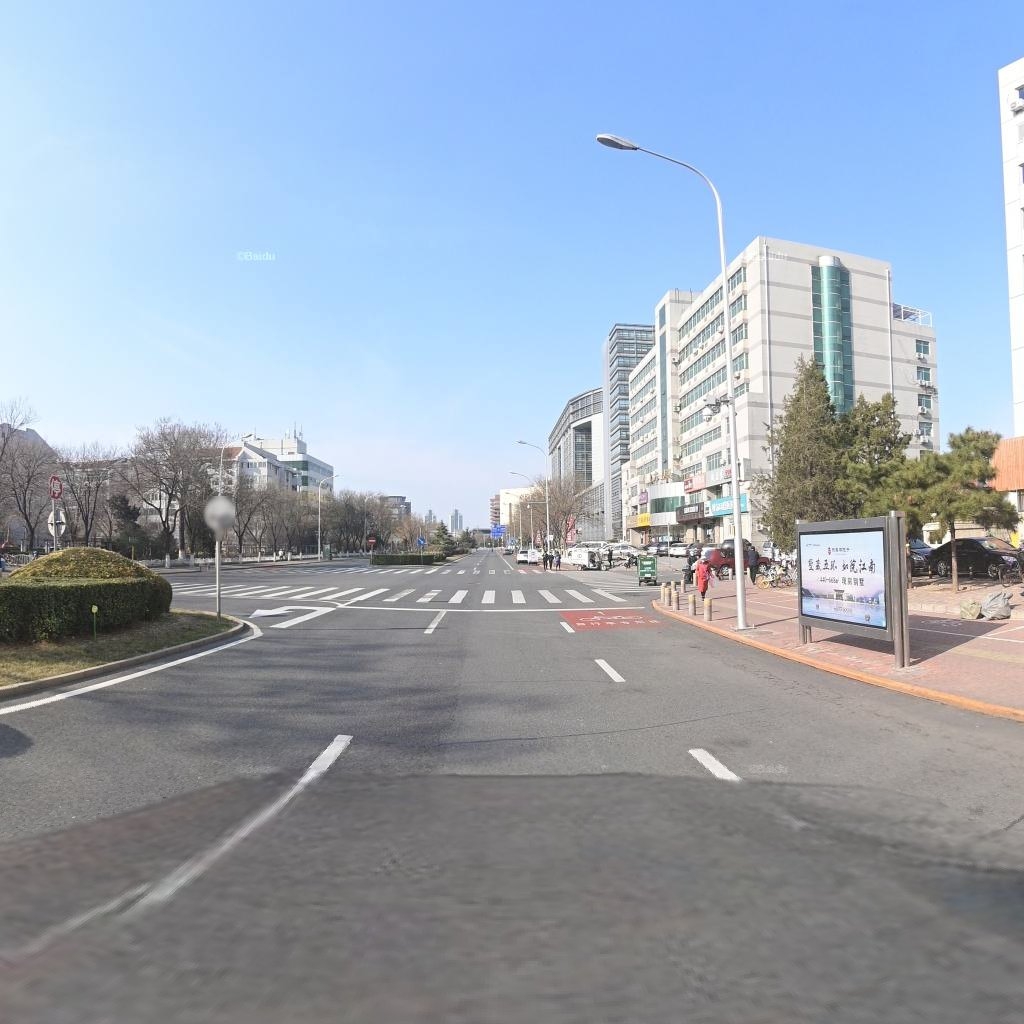
Region: Haidian
Road damage annotations: transverse patch, transverse patch, transverse patch